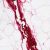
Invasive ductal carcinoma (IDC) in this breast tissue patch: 0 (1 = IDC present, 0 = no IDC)